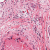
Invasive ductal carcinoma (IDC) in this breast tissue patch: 0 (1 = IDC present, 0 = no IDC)